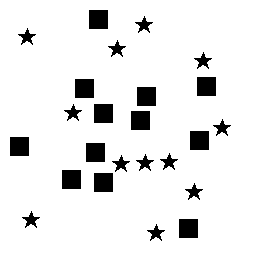
Squares: 12
Triangles: 0
Stars: 12
Total shapes: 24